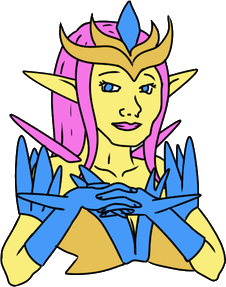
Label: 5_Abusive_Wife